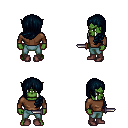
a pixel art fantasy rpg character, male body template, orc, green skin, brown long-sleeve shirt, teal pants, raven left-swept hairstyle, maroon shoes, dagger, four views (front, back, left, right), 2x2 character sprite sheet, small pixel art, hard edges, no anti-aliasing